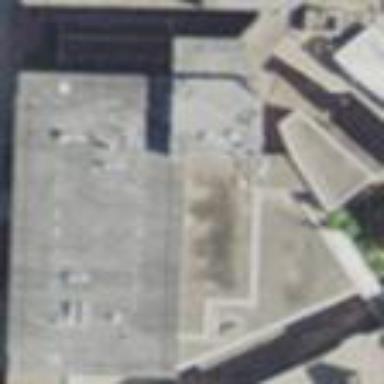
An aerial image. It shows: Hospital building.